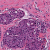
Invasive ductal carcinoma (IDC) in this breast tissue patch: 0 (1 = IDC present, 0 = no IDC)